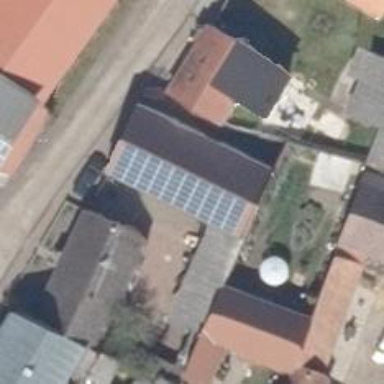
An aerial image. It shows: Solar photovoltaic panel generator producing electricity in small installation.